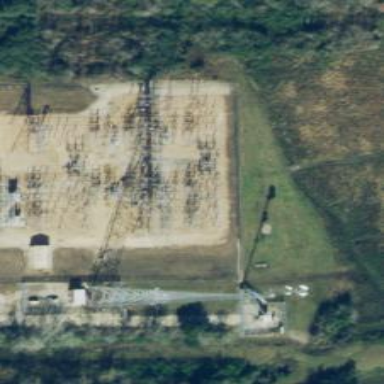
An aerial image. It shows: Switch used for power control.